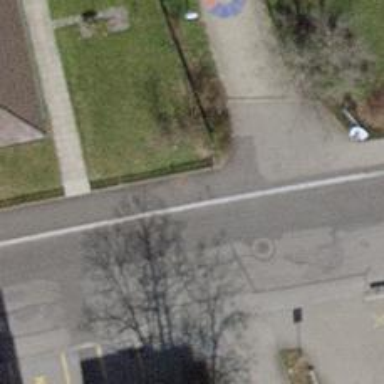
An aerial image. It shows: Sidewalk.